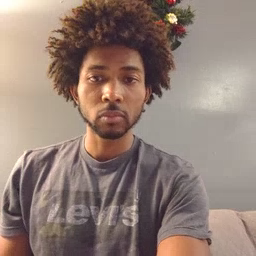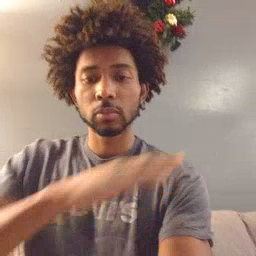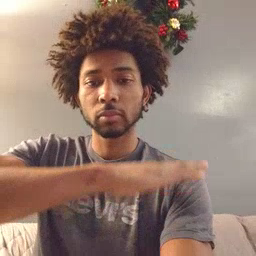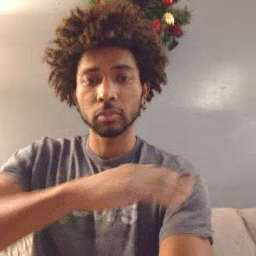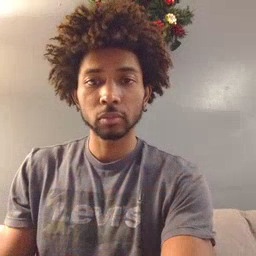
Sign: table